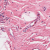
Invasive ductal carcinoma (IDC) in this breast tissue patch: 0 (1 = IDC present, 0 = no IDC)